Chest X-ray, AP view. Patient: 16 years old, sex M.
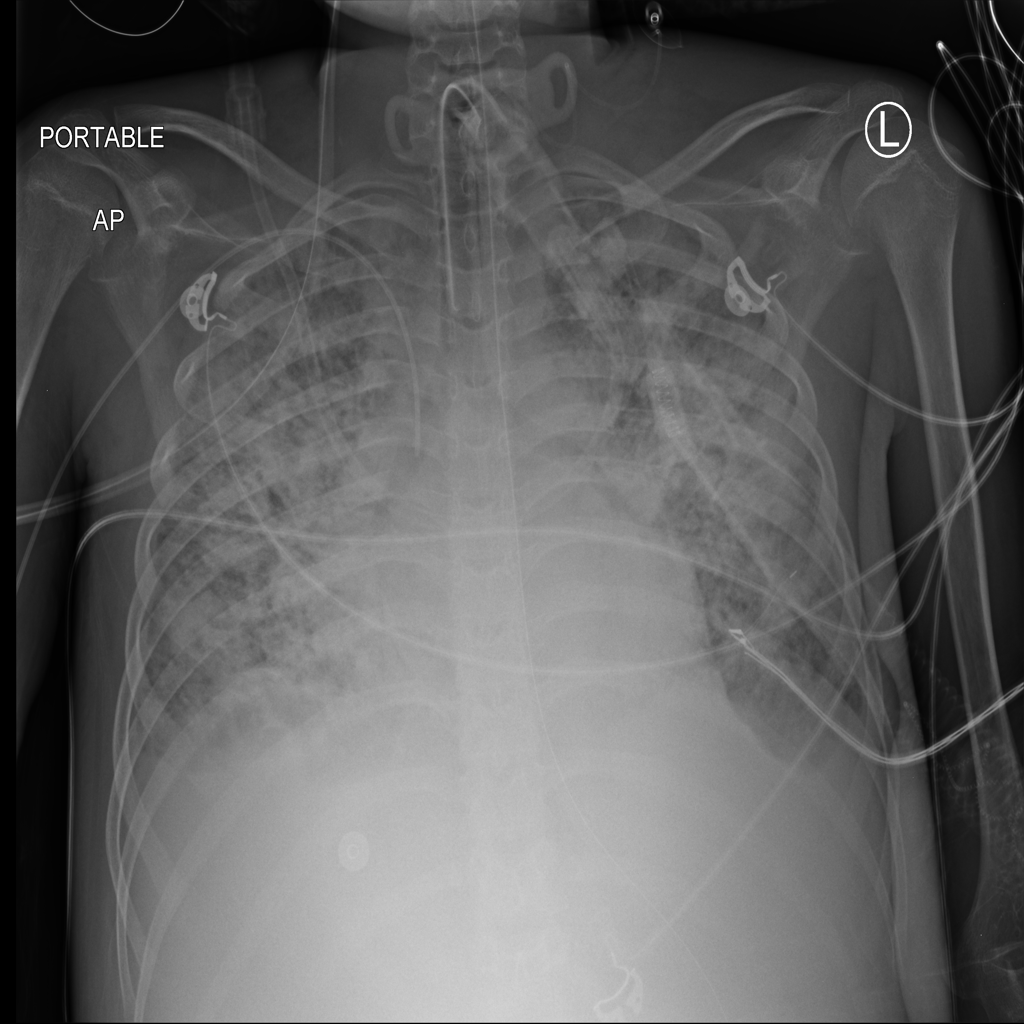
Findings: No Finding